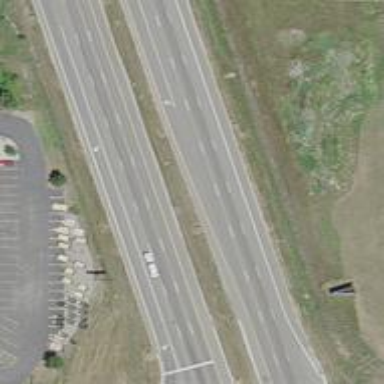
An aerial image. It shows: Trunk highway.